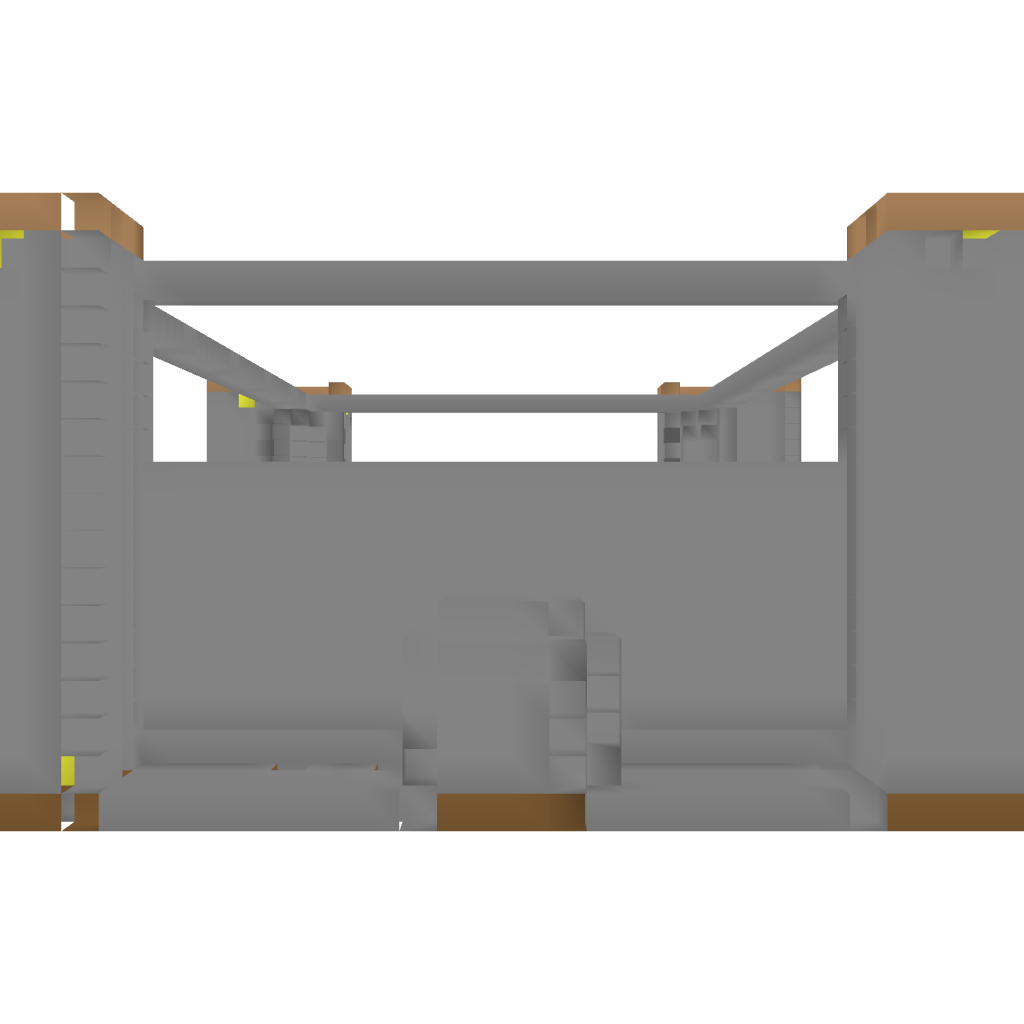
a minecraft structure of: castle-af-lol high quality